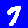
Digit: 7